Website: walmart
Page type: payment
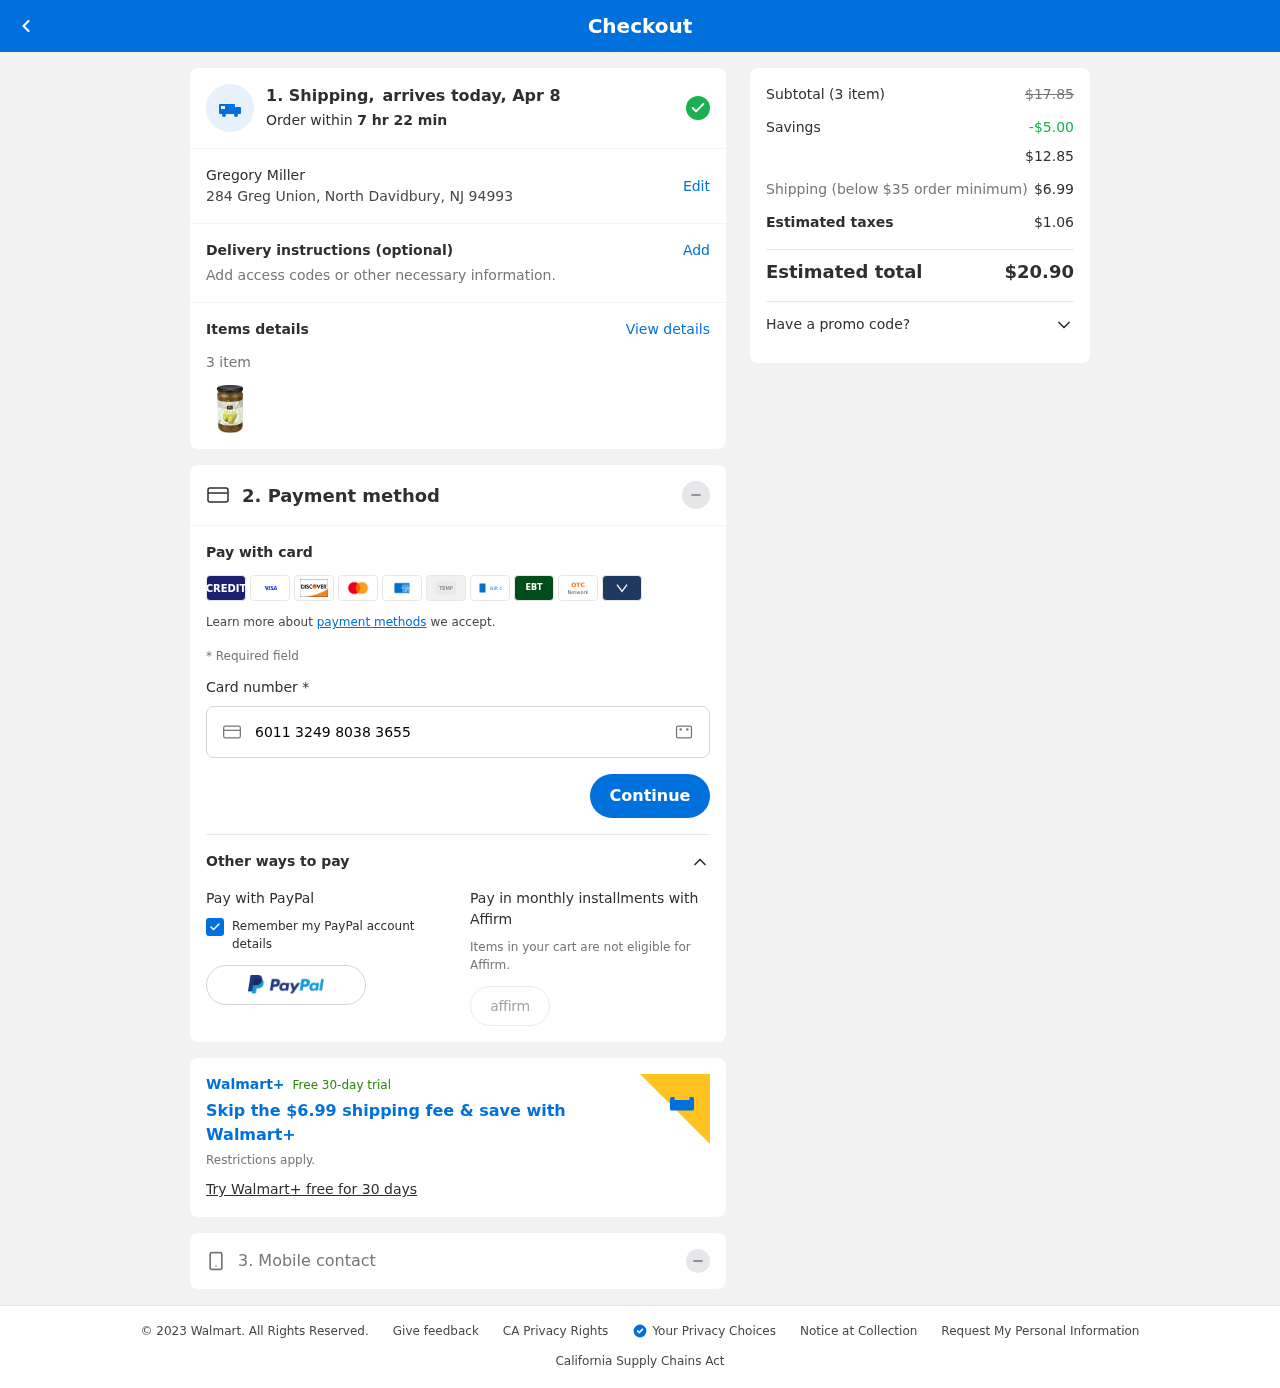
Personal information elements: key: PII_FULLNAME
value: Gregory Miller
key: PII_STREET
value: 284 Greg Union
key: PII_CITY_STATE_ZIP
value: North Davidbury, NJ 94993
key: PII_CARD_NUMBER
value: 6011 3249 8038 3655
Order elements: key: ORDER_DELIVERY_DATE
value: Apr 8
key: ORDER_NUM_ITEMS
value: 3
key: ORDER_SUBTOTAL_BEFORE_SAVINGS
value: $17.85
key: ORDER_SAVINGS
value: -$5.00
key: ORDER_SUBTOTAL
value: $12.85
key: ORDER_SHIPPING_COST
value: $6.99
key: ORDER_TAX
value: $1.06
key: ORDER_TOTAL
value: $20.90